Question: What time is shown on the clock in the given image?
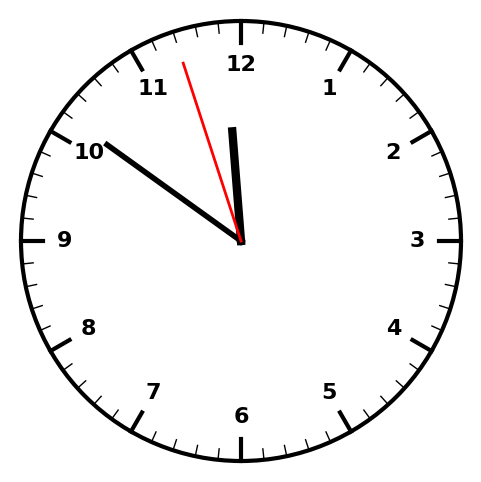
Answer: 11:50:57